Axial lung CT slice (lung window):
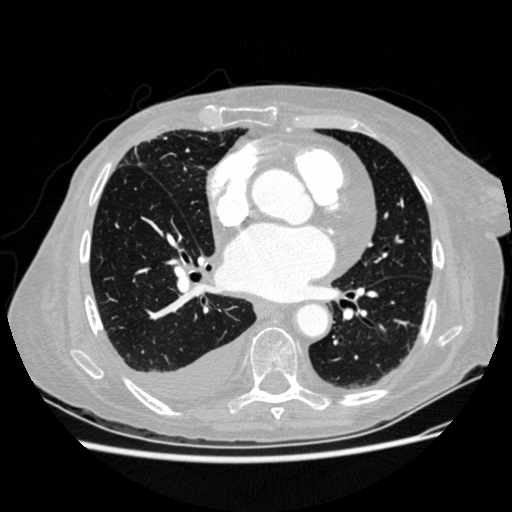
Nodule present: no